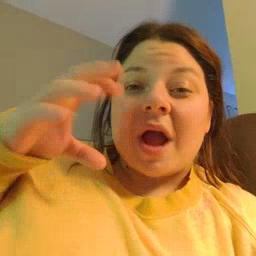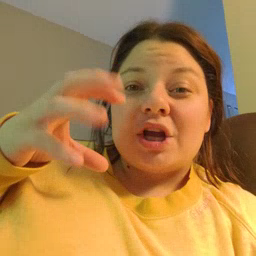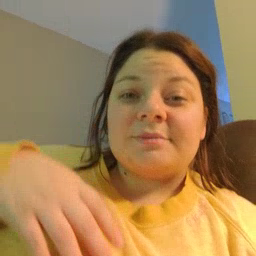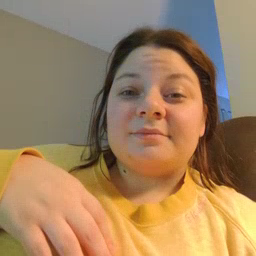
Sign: dryer